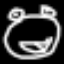
Label: frog